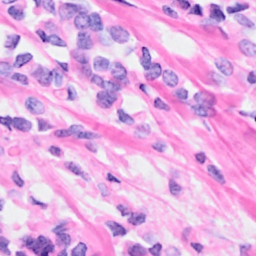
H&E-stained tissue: Breast